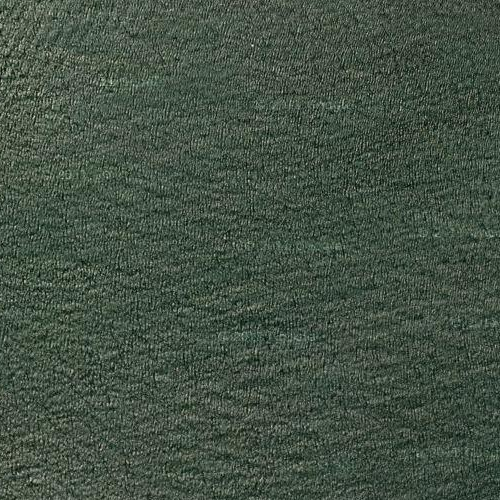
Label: sydney